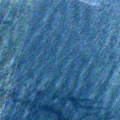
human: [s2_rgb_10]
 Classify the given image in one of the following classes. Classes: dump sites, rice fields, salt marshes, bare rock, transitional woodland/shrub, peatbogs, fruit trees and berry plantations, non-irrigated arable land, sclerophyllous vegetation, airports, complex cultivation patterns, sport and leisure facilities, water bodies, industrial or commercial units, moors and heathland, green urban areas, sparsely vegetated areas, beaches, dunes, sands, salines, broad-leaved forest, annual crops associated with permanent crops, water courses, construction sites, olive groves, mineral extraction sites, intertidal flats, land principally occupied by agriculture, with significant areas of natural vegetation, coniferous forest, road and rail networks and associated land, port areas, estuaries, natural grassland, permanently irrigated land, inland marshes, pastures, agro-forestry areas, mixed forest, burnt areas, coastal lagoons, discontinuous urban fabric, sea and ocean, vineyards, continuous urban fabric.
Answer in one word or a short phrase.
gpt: sea and ocean